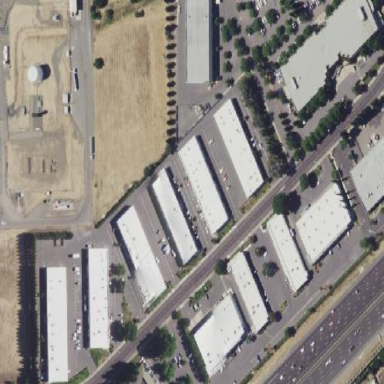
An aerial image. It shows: Commercial area.